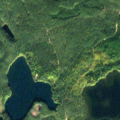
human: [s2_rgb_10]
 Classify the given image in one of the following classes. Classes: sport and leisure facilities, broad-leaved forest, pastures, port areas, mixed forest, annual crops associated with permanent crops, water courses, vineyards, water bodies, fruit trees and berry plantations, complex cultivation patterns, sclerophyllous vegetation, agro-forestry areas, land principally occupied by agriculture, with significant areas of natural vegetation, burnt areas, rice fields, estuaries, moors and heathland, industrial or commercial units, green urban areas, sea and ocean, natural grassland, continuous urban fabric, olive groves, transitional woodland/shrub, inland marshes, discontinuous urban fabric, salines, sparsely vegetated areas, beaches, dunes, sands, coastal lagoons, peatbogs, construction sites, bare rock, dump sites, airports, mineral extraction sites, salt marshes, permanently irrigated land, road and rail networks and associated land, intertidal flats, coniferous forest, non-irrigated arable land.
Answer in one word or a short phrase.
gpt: coniferous forest, water bodies